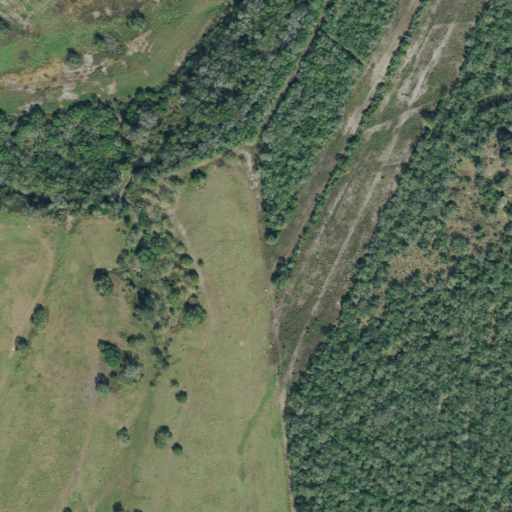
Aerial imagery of valley in Texas named Cow Hollow containing pasture, mixed forest, shrub, woody wetlands, deciduous forest, and evergreen forest